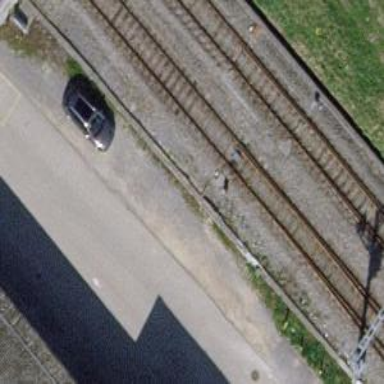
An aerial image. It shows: Railway switch.